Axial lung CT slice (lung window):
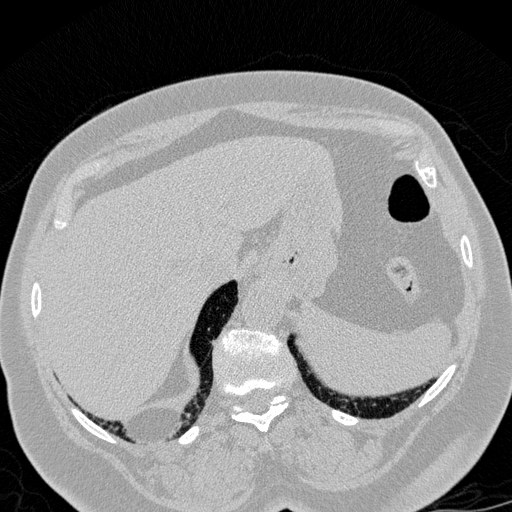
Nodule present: no